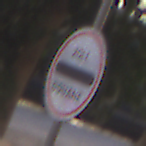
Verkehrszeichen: Zollstelle
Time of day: MorningAfternoon
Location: Outdoor (Urban)
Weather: Clear
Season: NotSpecified
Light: Natural